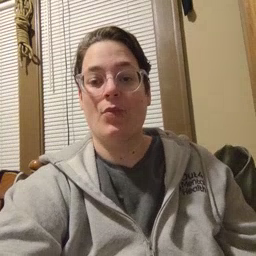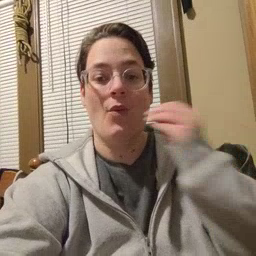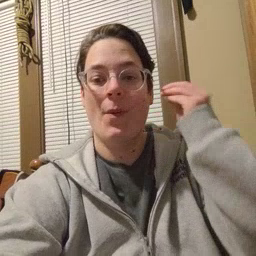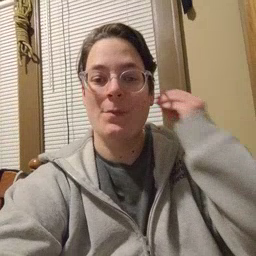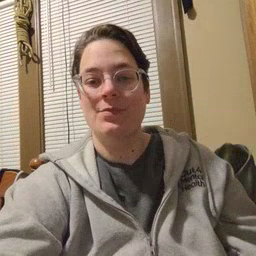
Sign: home